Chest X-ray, AP view. Patient: 46 years old, sex M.
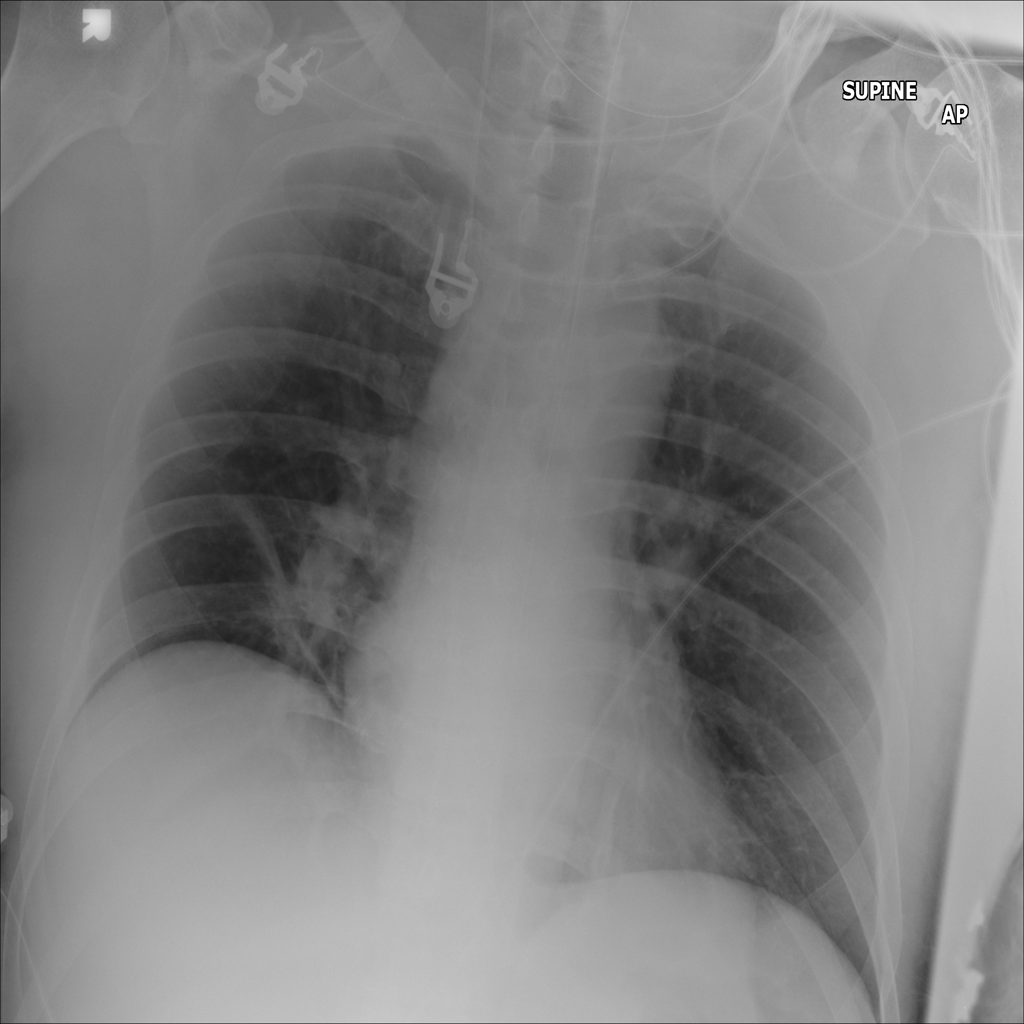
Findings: No Finding